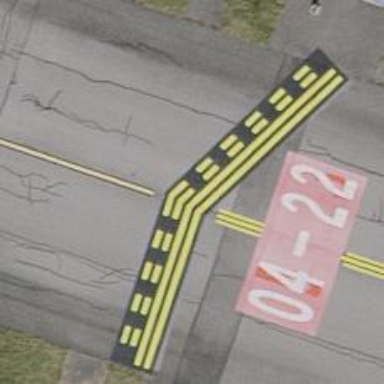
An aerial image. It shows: Runway holding position.